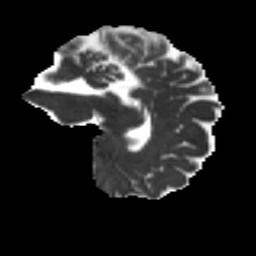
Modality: MD
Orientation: sagittal
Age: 49
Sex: female
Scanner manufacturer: ge
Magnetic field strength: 3 T
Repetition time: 7.8 s
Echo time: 0.0606 s